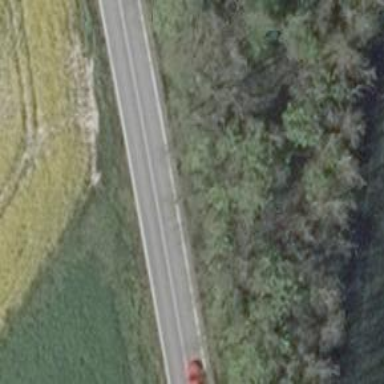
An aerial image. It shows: Primary road with asphalt surface.